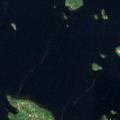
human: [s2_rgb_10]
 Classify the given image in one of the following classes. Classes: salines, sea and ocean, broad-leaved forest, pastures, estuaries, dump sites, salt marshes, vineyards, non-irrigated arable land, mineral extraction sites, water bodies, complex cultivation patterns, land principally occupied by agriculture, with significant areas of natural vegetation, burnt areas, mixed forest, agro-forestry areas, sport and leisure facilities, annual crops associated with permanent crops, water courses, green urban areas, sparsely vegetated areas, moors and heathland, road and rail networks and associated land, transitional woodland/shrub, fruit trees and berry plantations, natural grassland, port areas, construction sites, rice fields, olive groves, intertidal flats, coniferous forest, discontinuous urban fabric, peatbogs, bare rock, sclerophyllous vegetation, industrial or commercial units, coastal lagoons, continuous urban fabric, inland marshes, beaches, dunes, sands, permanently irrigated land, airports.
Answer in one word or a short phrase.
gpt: discontinuous urban fabric, coniferous forest, water bodies